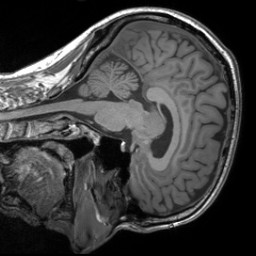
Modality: T1w
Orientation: sagittal
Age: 46
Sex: male
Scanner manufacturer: siemens
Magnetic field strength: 3 T
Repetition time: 1.9 s
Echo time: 0.00249 s